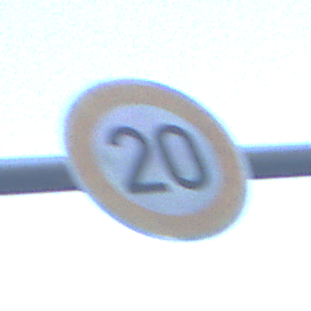
Verkehrszeichen: Geschwindigkeit20
Umgebung: Outdoor, Urban
Tageszeit: SunriseSunset
Wetter: Clear
Licht: Natural
Jahreszeit: NotSpecified
Kontrast: LowContrast